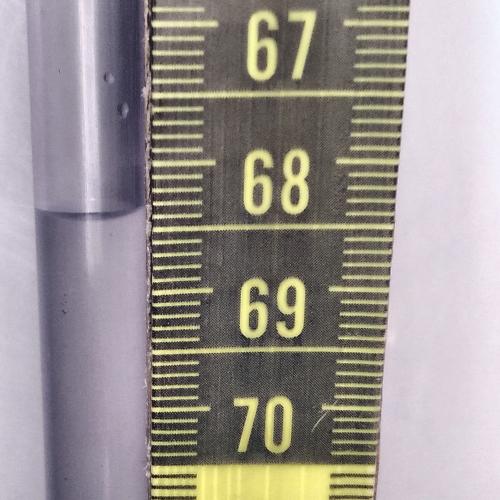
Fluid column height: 68.3 cm